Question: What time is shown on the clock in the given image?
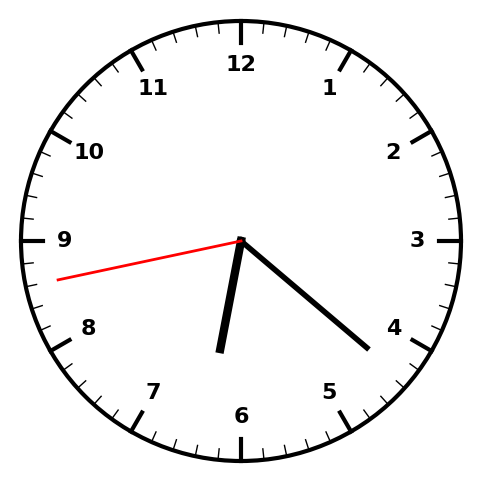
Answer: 06:21:43